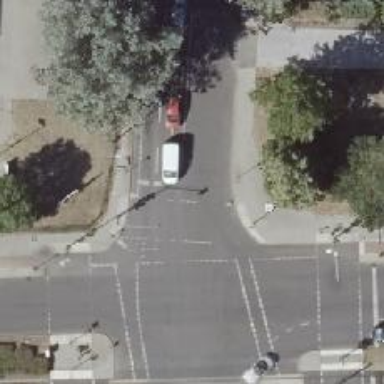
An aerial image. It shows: Road with traffic signals.